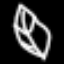
Label: leaf